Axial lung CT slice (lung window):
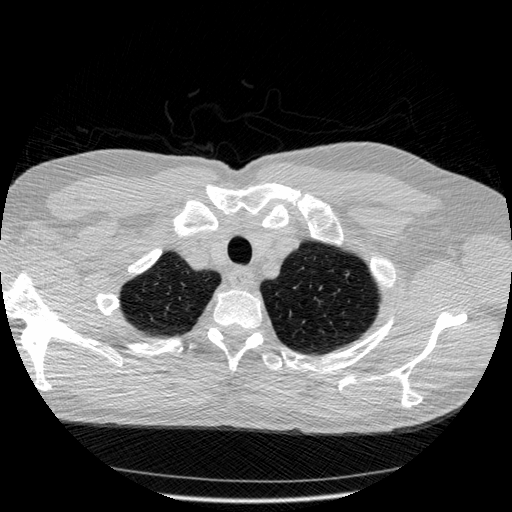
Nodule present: no